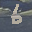
Label: 6